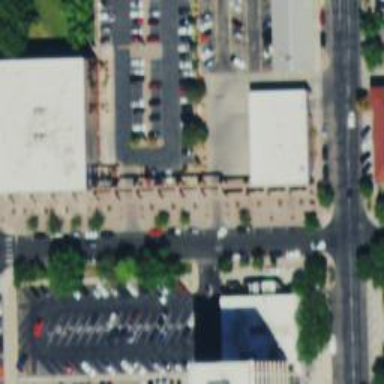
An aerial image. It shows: Parking space.